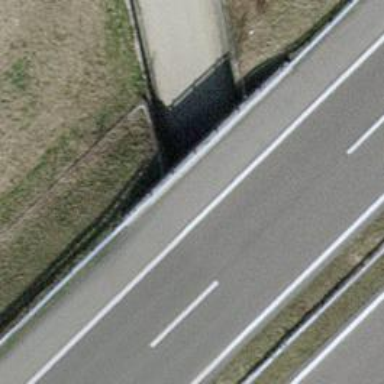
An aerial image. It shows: Unclassified road with asphalt surface going through tunnel.